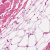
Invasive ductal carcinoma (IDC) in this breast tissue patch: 0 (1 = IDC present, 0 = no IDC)